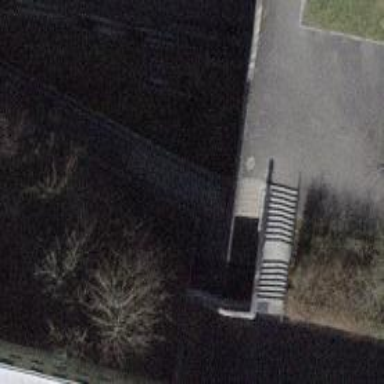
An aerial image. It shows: Set of steps on the road.